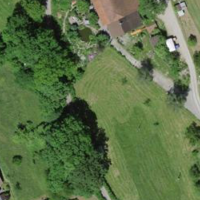
EUNIS habitat code: 24
Species observed at this site:
Euphorbia cyparissias